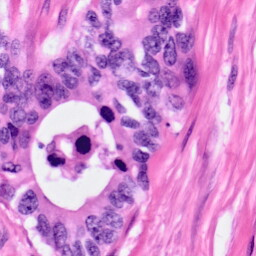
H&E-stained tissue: Pancreatic